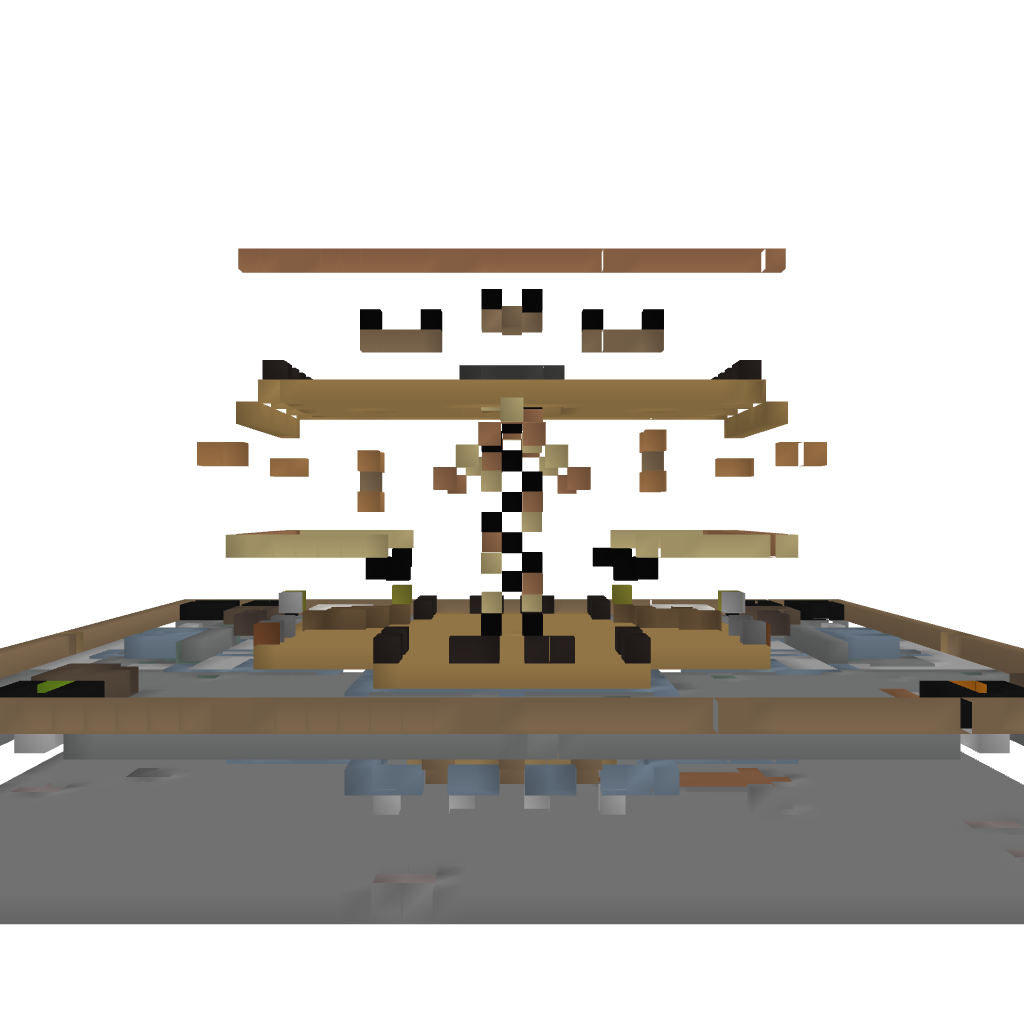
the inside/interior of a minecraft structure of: kierownik's mansion